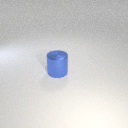
large blue metal cylinder